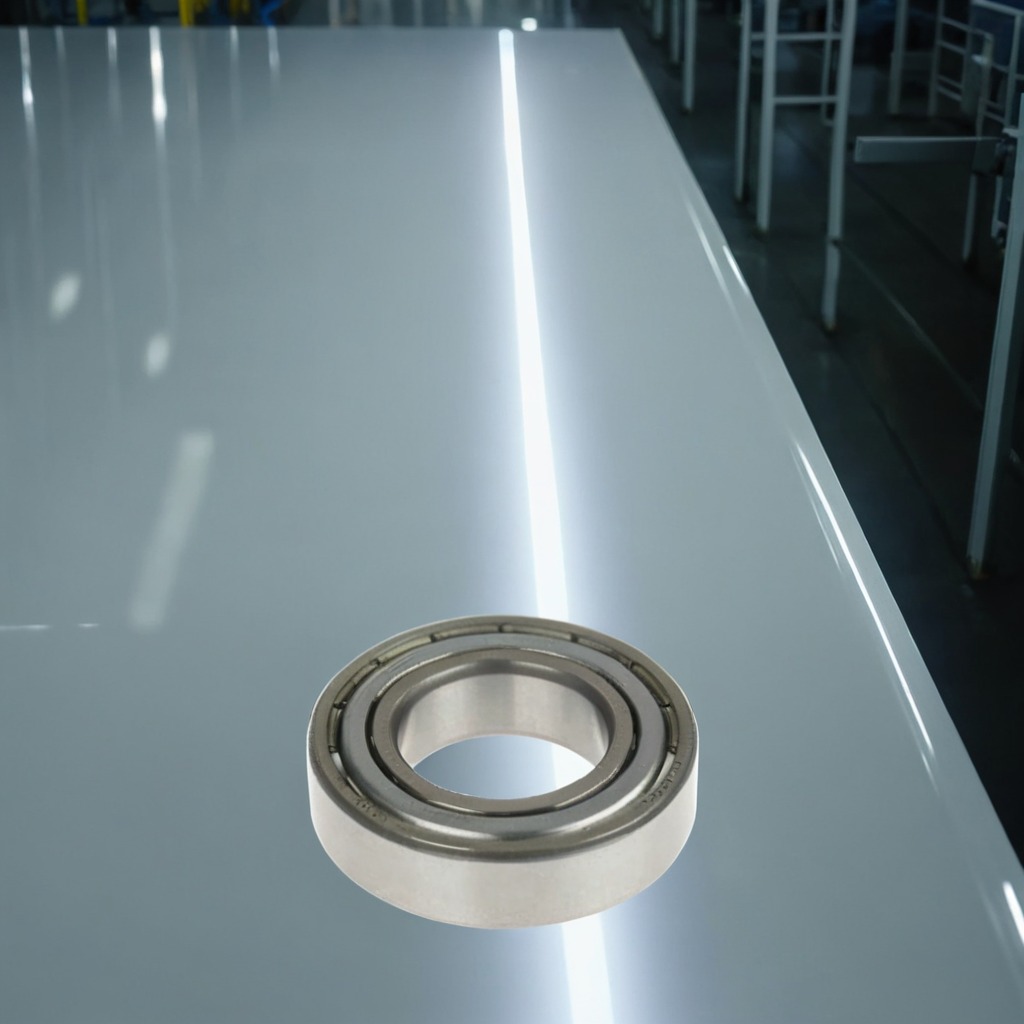
A ball bearing is lying on a high-gloss table in a ship maintenance bay industrial lighting.